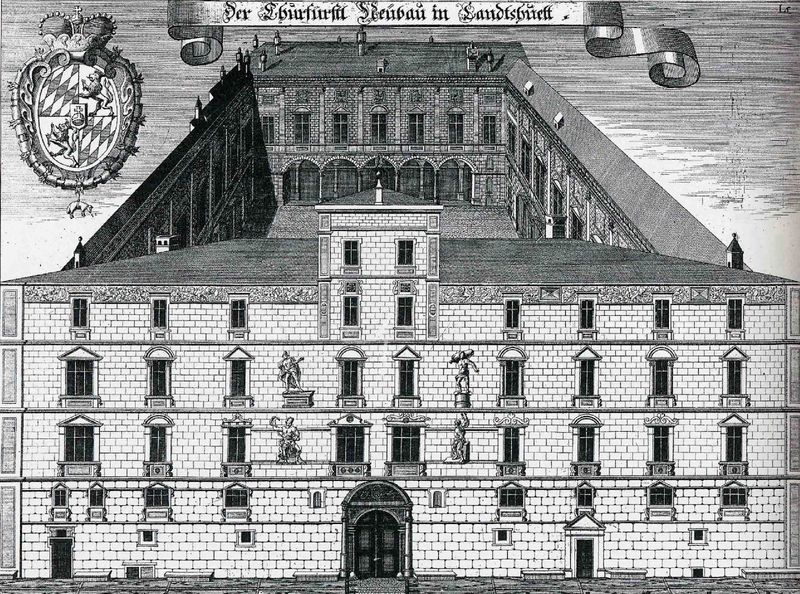
Titel: Ansicht der Stadtresidenz in Landshut von Osten mit ursrpünglicher Fassadenbemalung
Schlagwörter: fenster, säulen, tür, zeichnung, dach, architektur, krone, renaissance, skulptur, schrift, fassade, perspektive, schornsteine, grafik, figuren, könig, symetrie, innenhof, bayern, palast, druck, radierung, tinte, wappen, gesims, plan, lisenen, neubau, utopie, potal